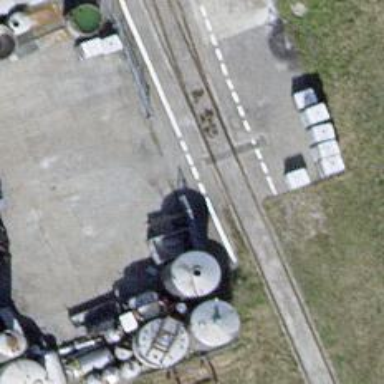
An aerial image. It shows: Railway switch.